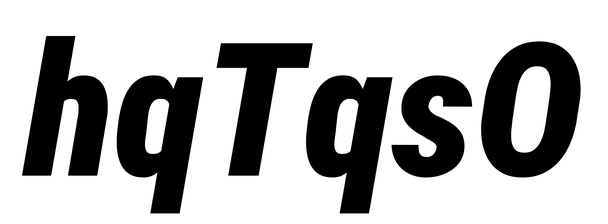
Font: Roboto-Italic_Condensed_Black_Italic